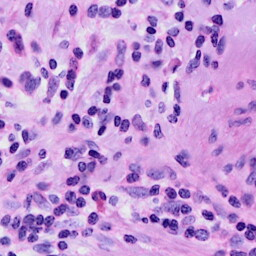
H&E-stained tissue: Cervix